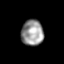
Tissue: skin
Cell type: Epithelial cells
Senescence score: 0.2837
Nuclear area (px): 569
Mean DAPI intensity: 148.805